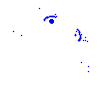
Particle: pion